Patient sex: M
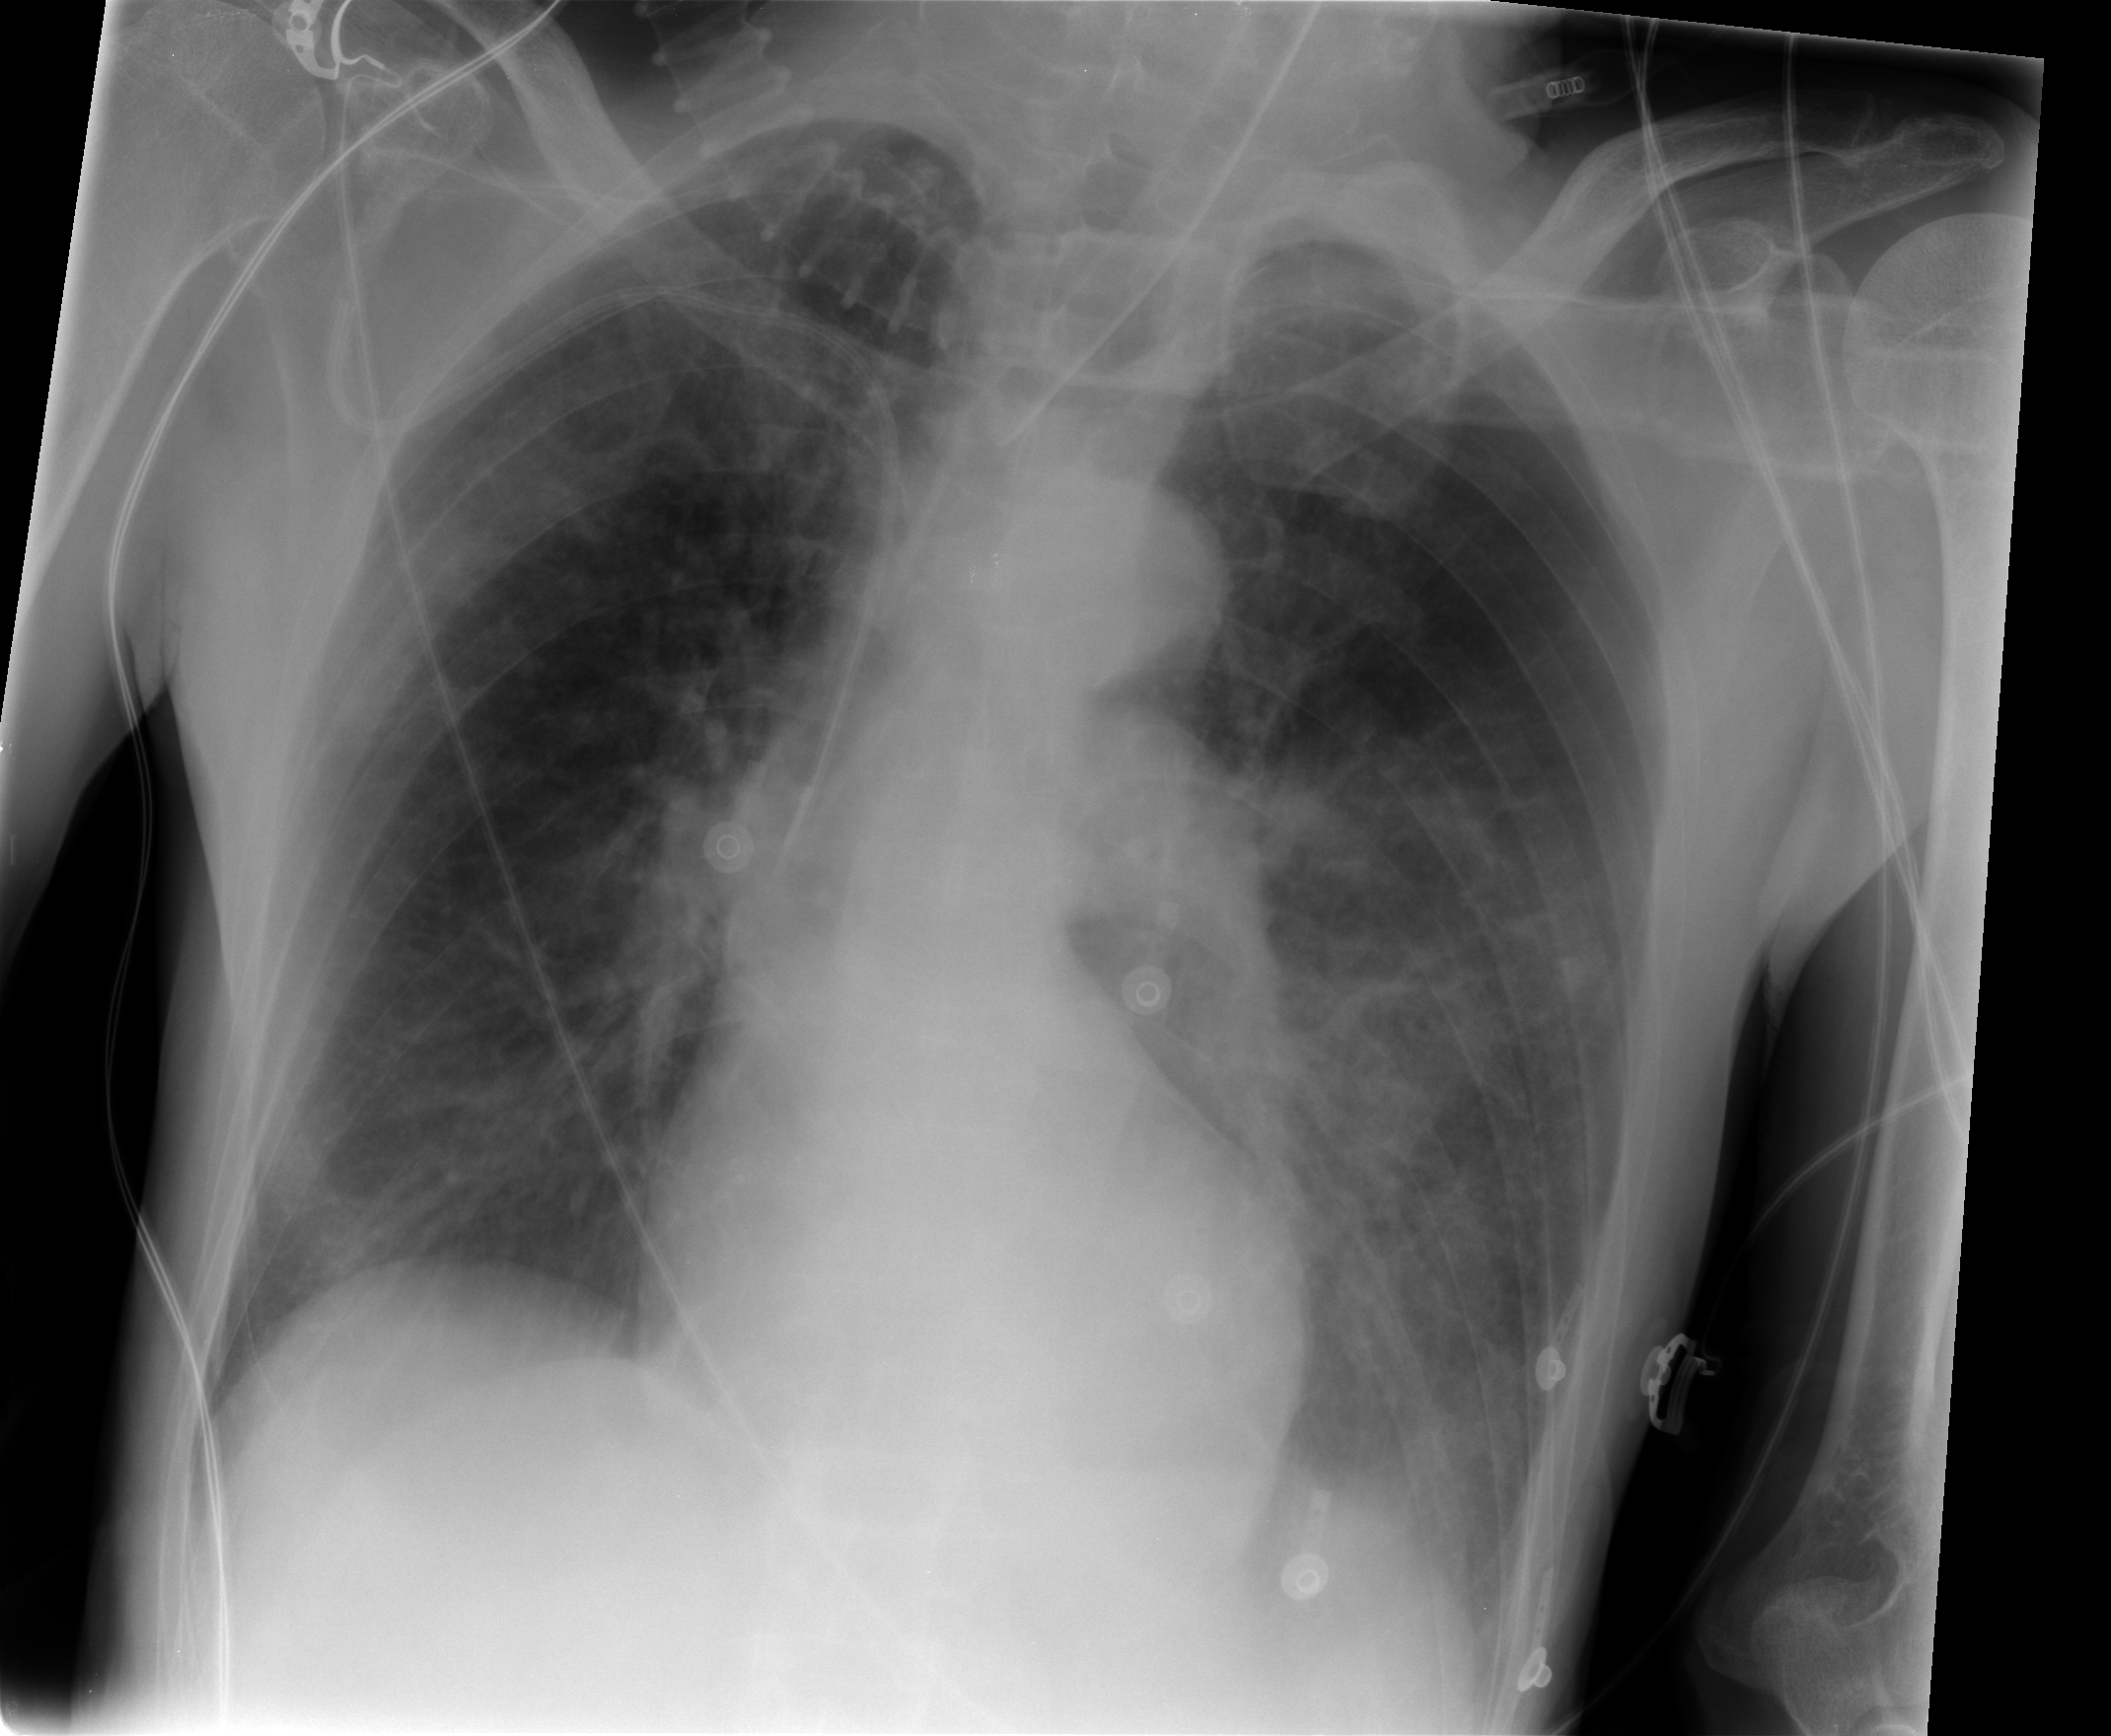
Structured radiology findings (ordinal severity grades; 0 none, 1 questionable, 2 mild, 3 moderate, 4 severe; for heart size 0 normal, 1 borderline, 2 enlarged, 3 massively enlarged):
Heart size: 0
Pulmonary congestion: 1
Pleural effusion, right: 1
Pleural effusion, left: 2
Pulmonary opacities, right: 2
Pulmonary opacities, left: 2
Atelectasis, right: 2
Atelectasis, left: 2